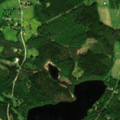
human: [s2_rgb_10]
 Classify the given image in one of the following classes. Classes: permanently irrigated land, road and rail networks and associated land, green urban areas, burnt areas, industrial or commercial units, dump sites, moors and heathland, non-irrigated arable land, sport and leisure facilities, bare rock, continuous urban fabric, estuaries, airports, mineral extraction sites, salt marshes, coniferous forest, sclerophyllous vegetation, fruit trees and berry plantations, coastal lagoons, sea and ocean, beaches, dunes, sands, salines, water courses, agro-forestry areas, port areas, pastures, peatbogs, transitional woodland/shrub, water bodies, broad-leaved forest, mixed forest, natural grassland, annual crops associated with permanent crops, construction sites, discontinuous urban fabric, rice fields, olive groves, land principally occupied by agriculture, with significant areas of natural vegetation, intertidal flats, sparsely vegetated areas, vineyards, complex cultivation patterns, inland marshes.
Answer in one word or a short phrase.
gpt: broad-leaved forest, coniferous forest, mixed forest, water bodies